Question: This might sound weird, that the edit configuration dialog is so big that it doesn't fit my screen and I can't access buttons and options at the bottom:

I tried to resize it, but it doesn't let itself be resized or moved higher. Any ideas how to fix that?
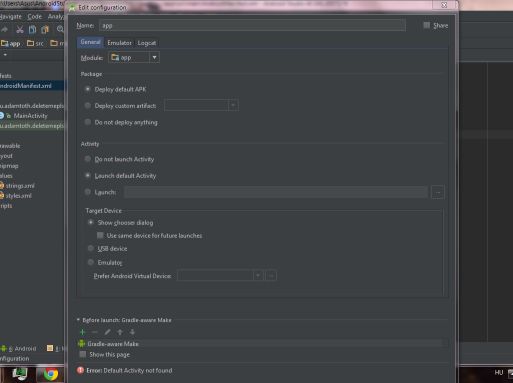
Answer: I feel kinda stupid for not checking this before... But here is the solution:
##
Clicking that will get the same dialog in a scrollable and resizable format: